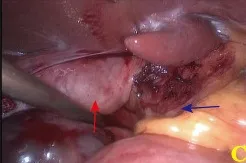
Typical images of surgical procedures. (C) Trauma surface of the mass after complete resection.
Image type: medical_photograph (other_medical_photograph)